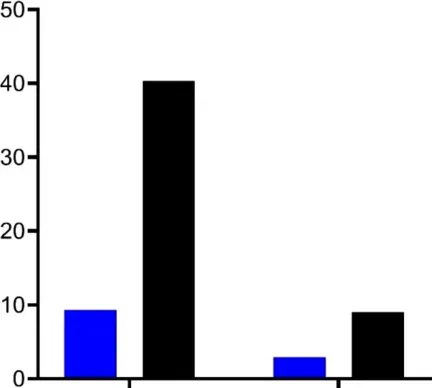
Cytolytic activity of the allogeneic CAR-T cells and its non-transduced T cells control when the E (effector) to T (target) ratio is 3:1.
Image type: pathology (masson_trichrome)